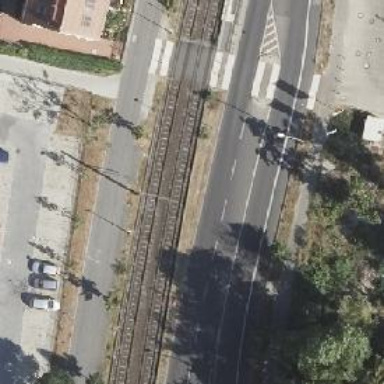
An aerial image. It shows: Tram railway with contact lines for electrification.